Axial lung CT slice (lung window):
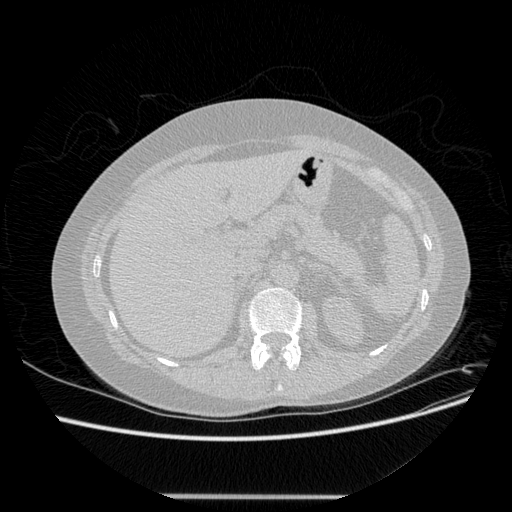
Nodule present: no